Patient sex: F
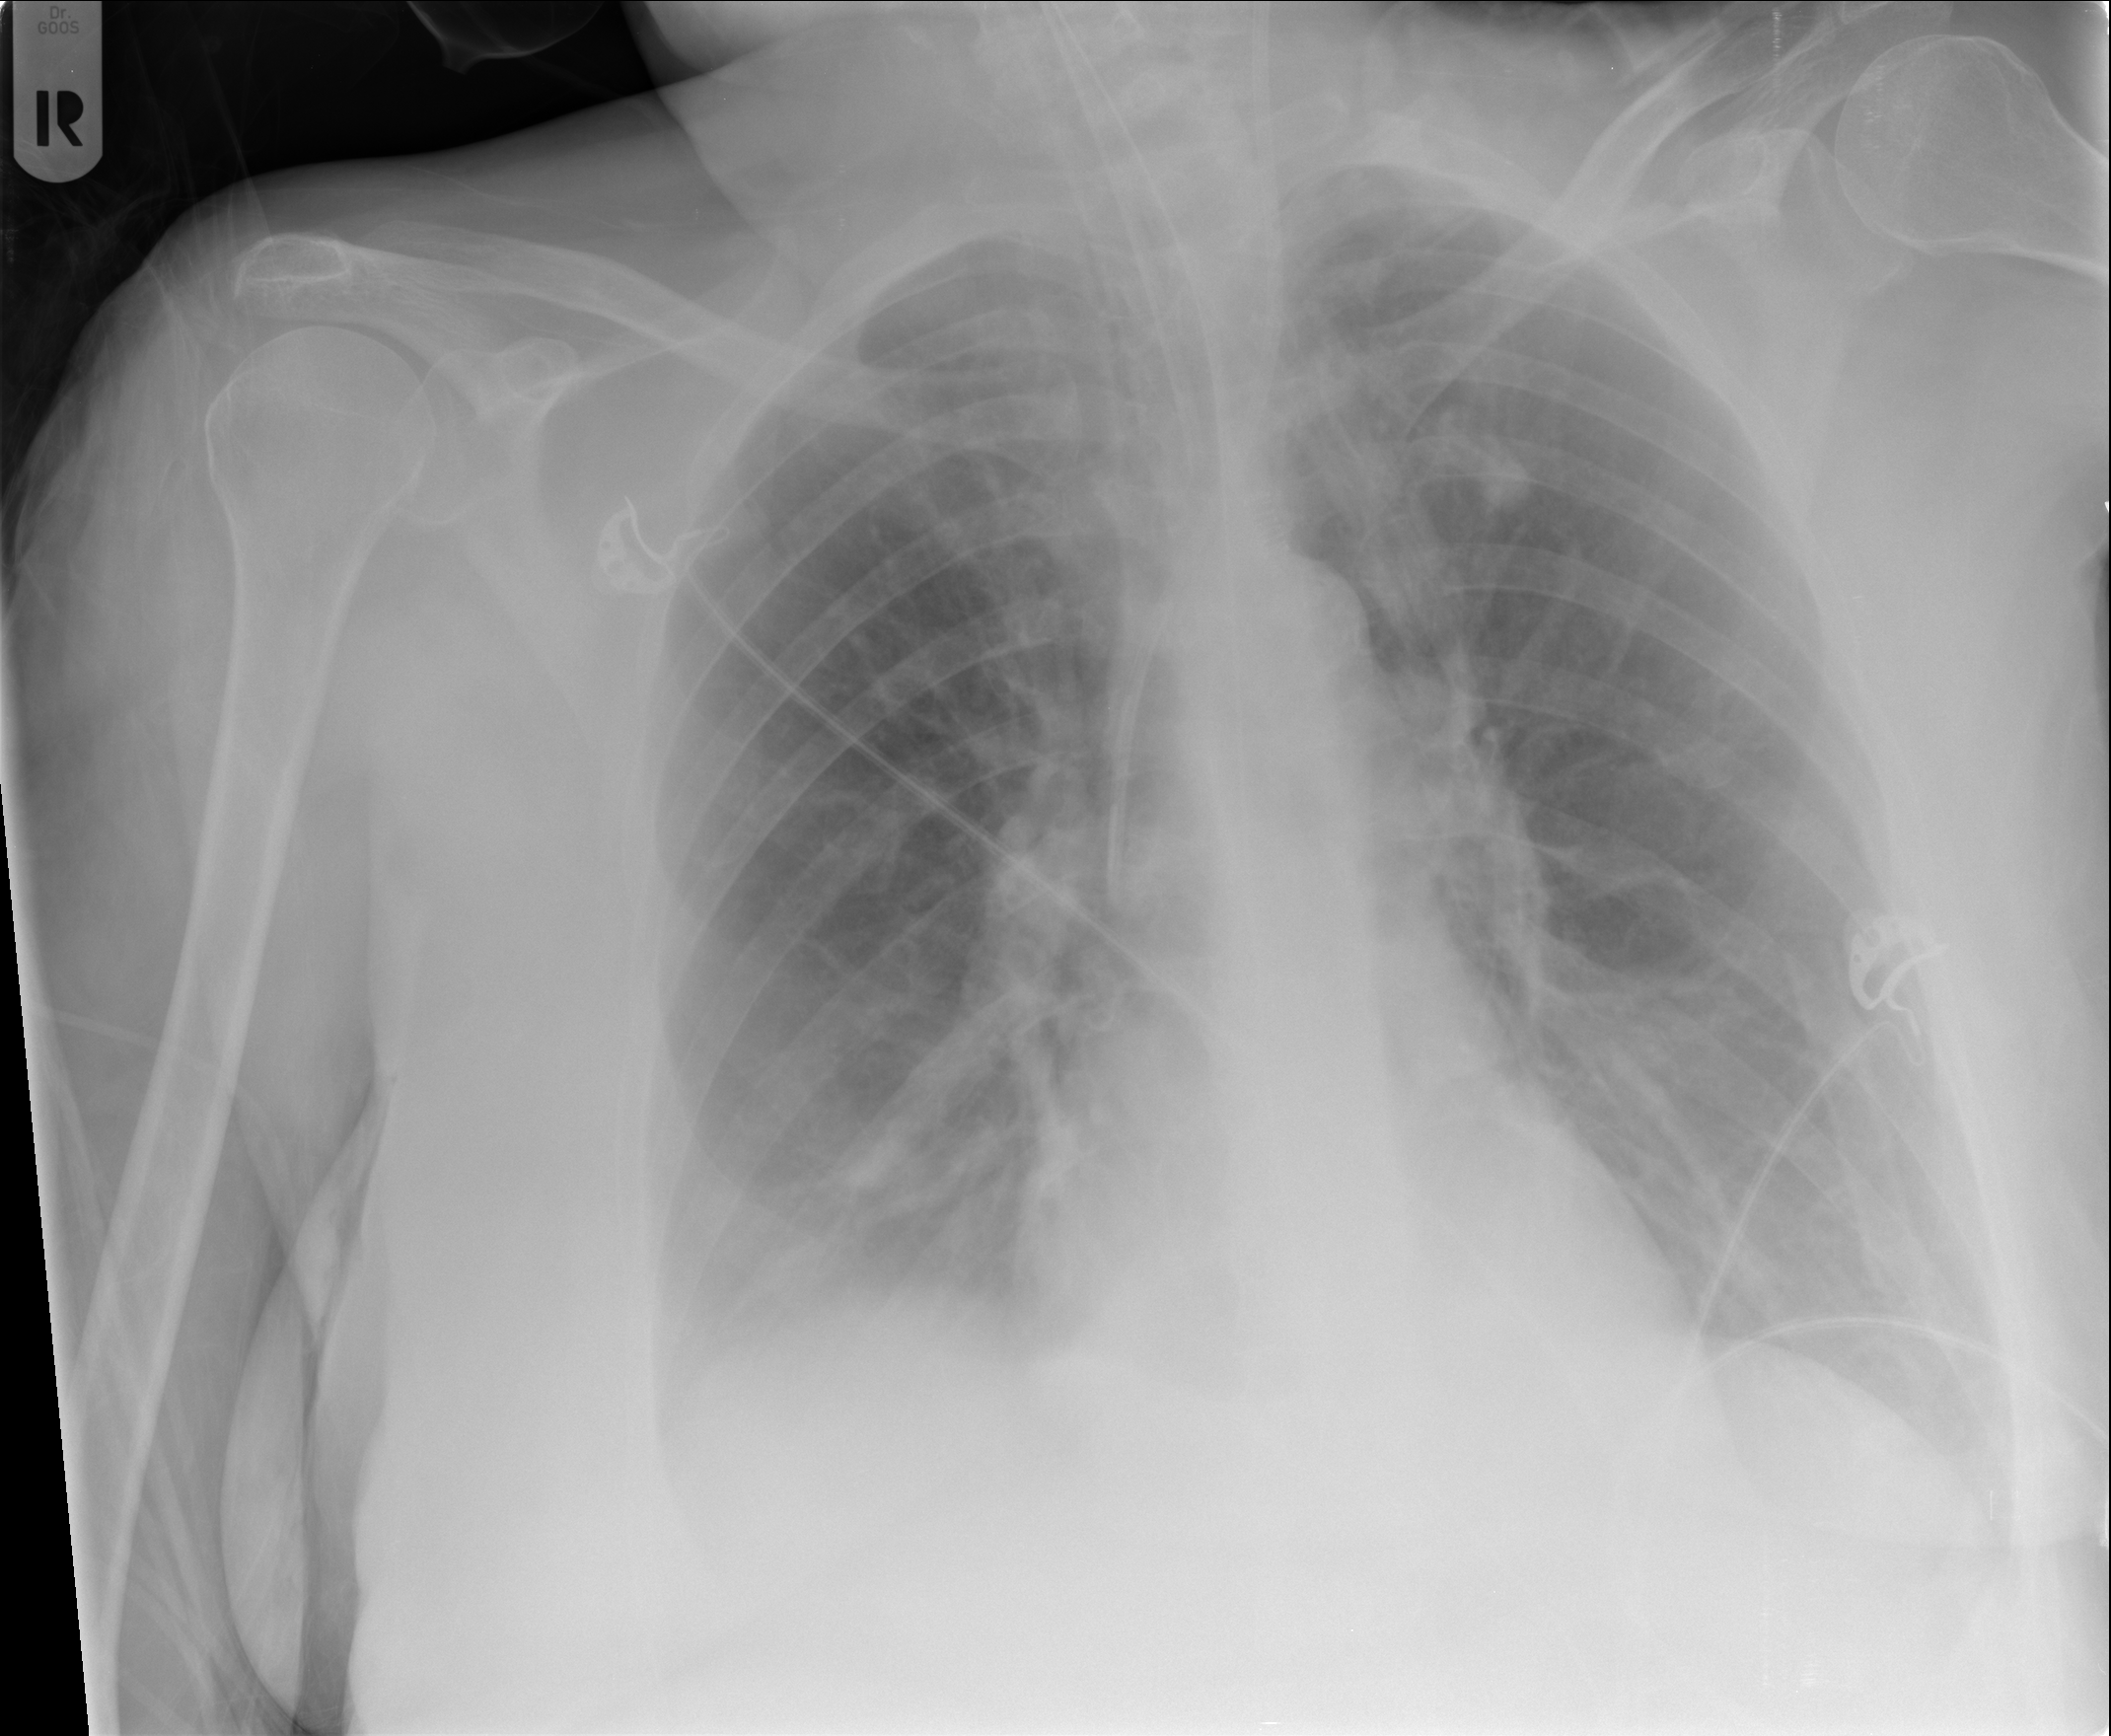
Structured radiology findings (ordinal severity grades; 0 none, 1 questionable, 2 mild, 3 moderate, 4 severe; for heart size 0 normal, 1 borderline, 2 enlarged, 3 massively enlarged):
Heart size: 0
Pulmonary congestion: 2
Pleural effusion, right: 2
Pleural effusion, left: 0
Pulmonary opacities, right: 0
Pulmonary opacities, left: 0
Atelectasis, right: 2
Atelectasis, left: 2